Question: I use this <URL> to download files. But when I compile my project the linker throw me an error. The architecture is armv7.

The origin of this error is because I use:
'''
[[BDMultiDownloader shared] queueRequest:[urlFolder stringByAppendingString:video] completion:^(NSData* data){
[data writeToFile:file atomically:TRUE];
}];
'''
Thanks for the help!
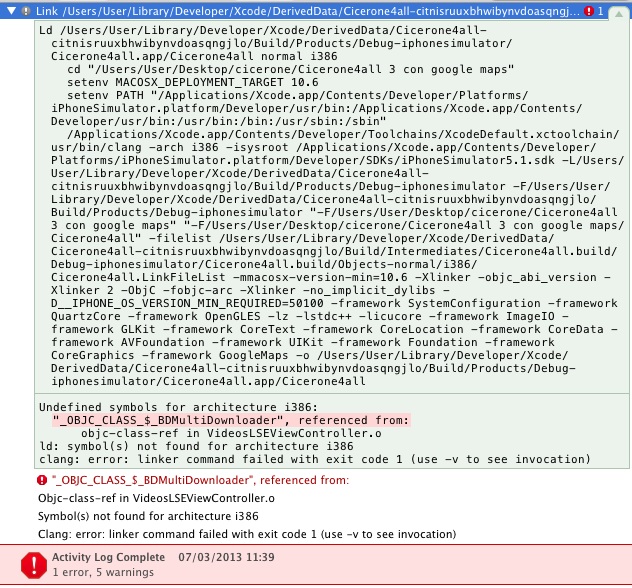
Answer: When you added the files to your project, was the target you are building ticked?
Select the 'BDMultiDownloader.m' file in the project navigator in the left-hand sidebar, then select the file inspector in the right-hand sidebar. Make sure that the target membership includes the target you are building.